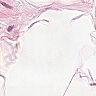
Metastatic tissue present: no